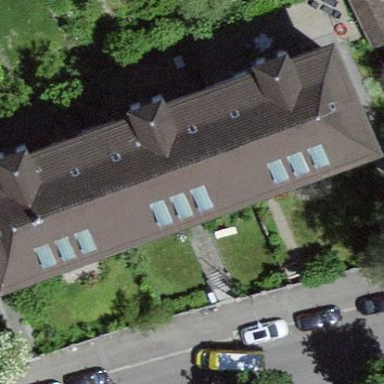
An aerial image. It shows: Building with hipped roof shape.